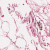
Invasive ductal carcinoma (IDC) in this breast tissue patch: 0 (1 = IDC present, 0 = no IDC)